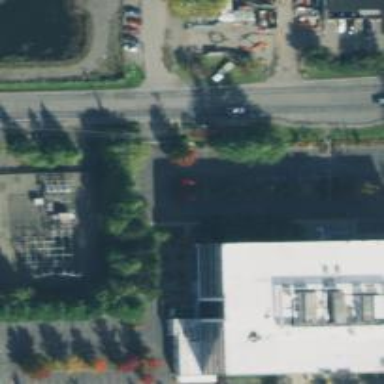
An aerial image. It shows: Office building.